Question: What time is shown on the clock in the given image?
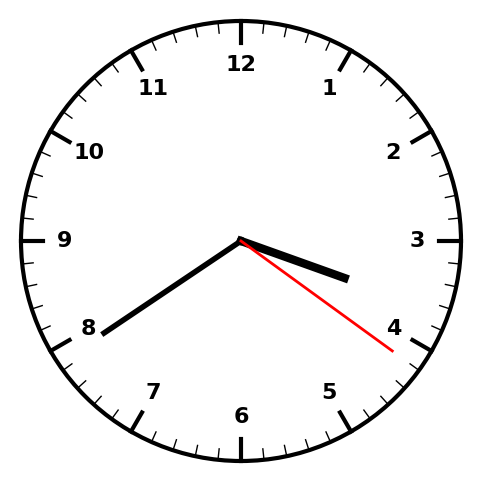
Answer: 03:39:21